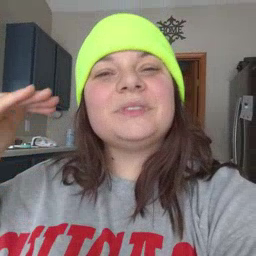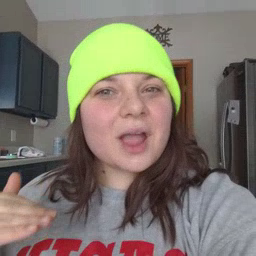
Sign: child